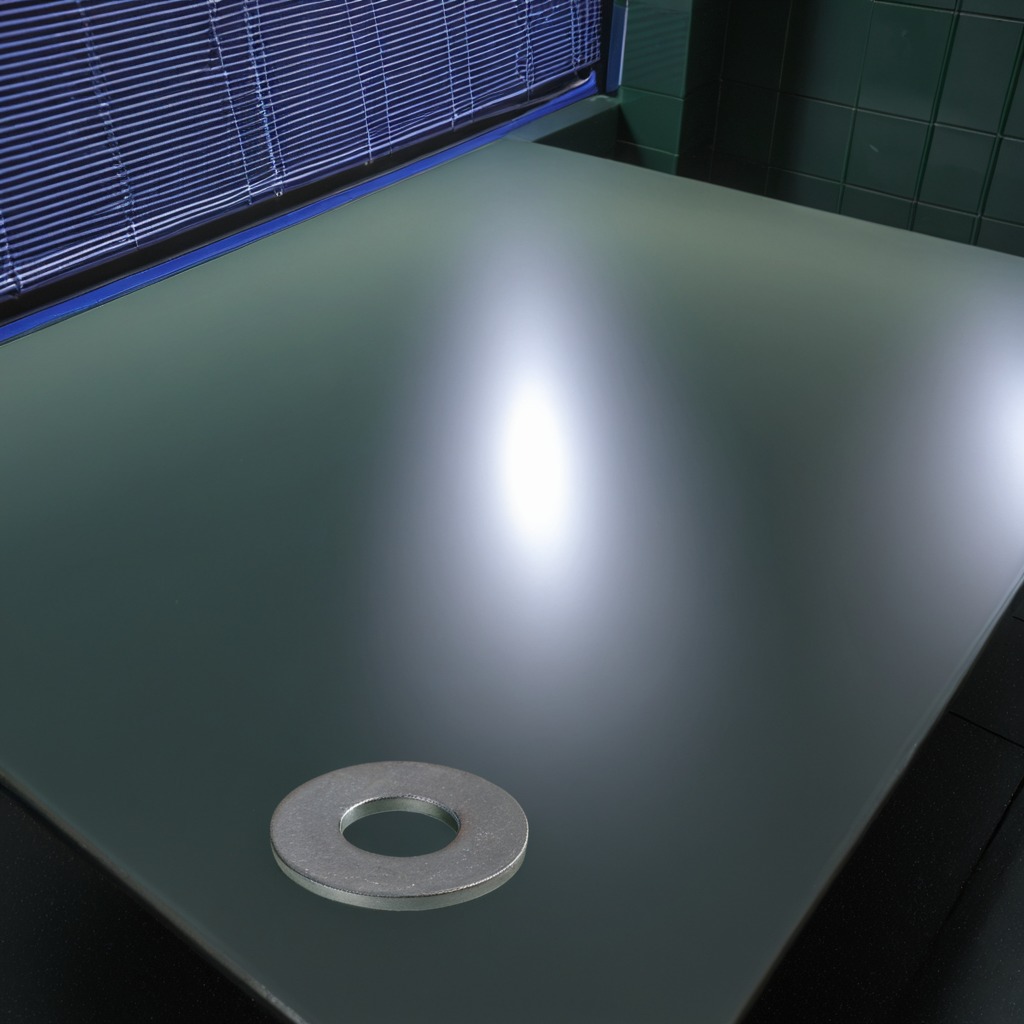
A flat metal washer is lying on a clean empty table in a railway signal maintenance room lit by harsh overhead fluorescents.